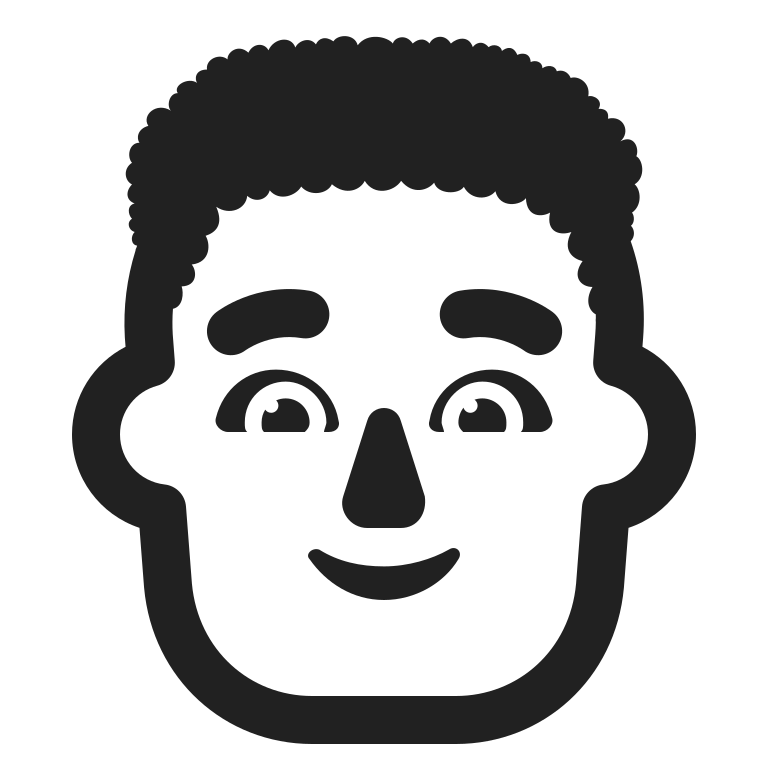
man curly hair high contrast default